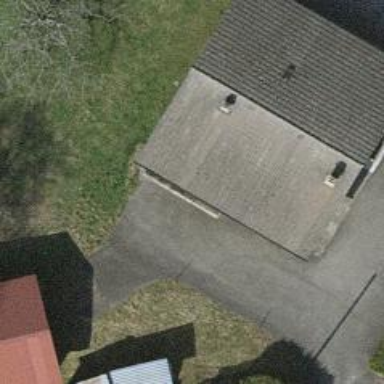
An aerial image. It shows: Driveway.